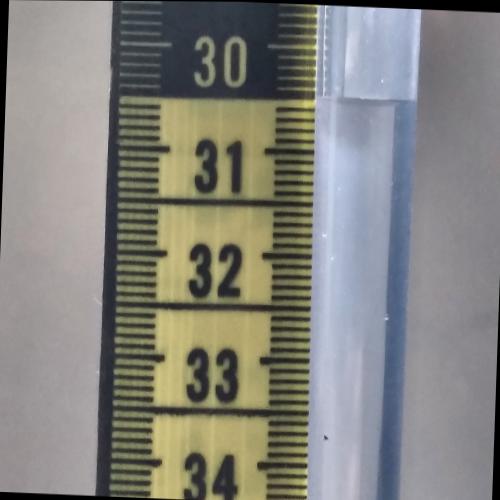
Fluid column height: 30.5 cm